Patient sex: M
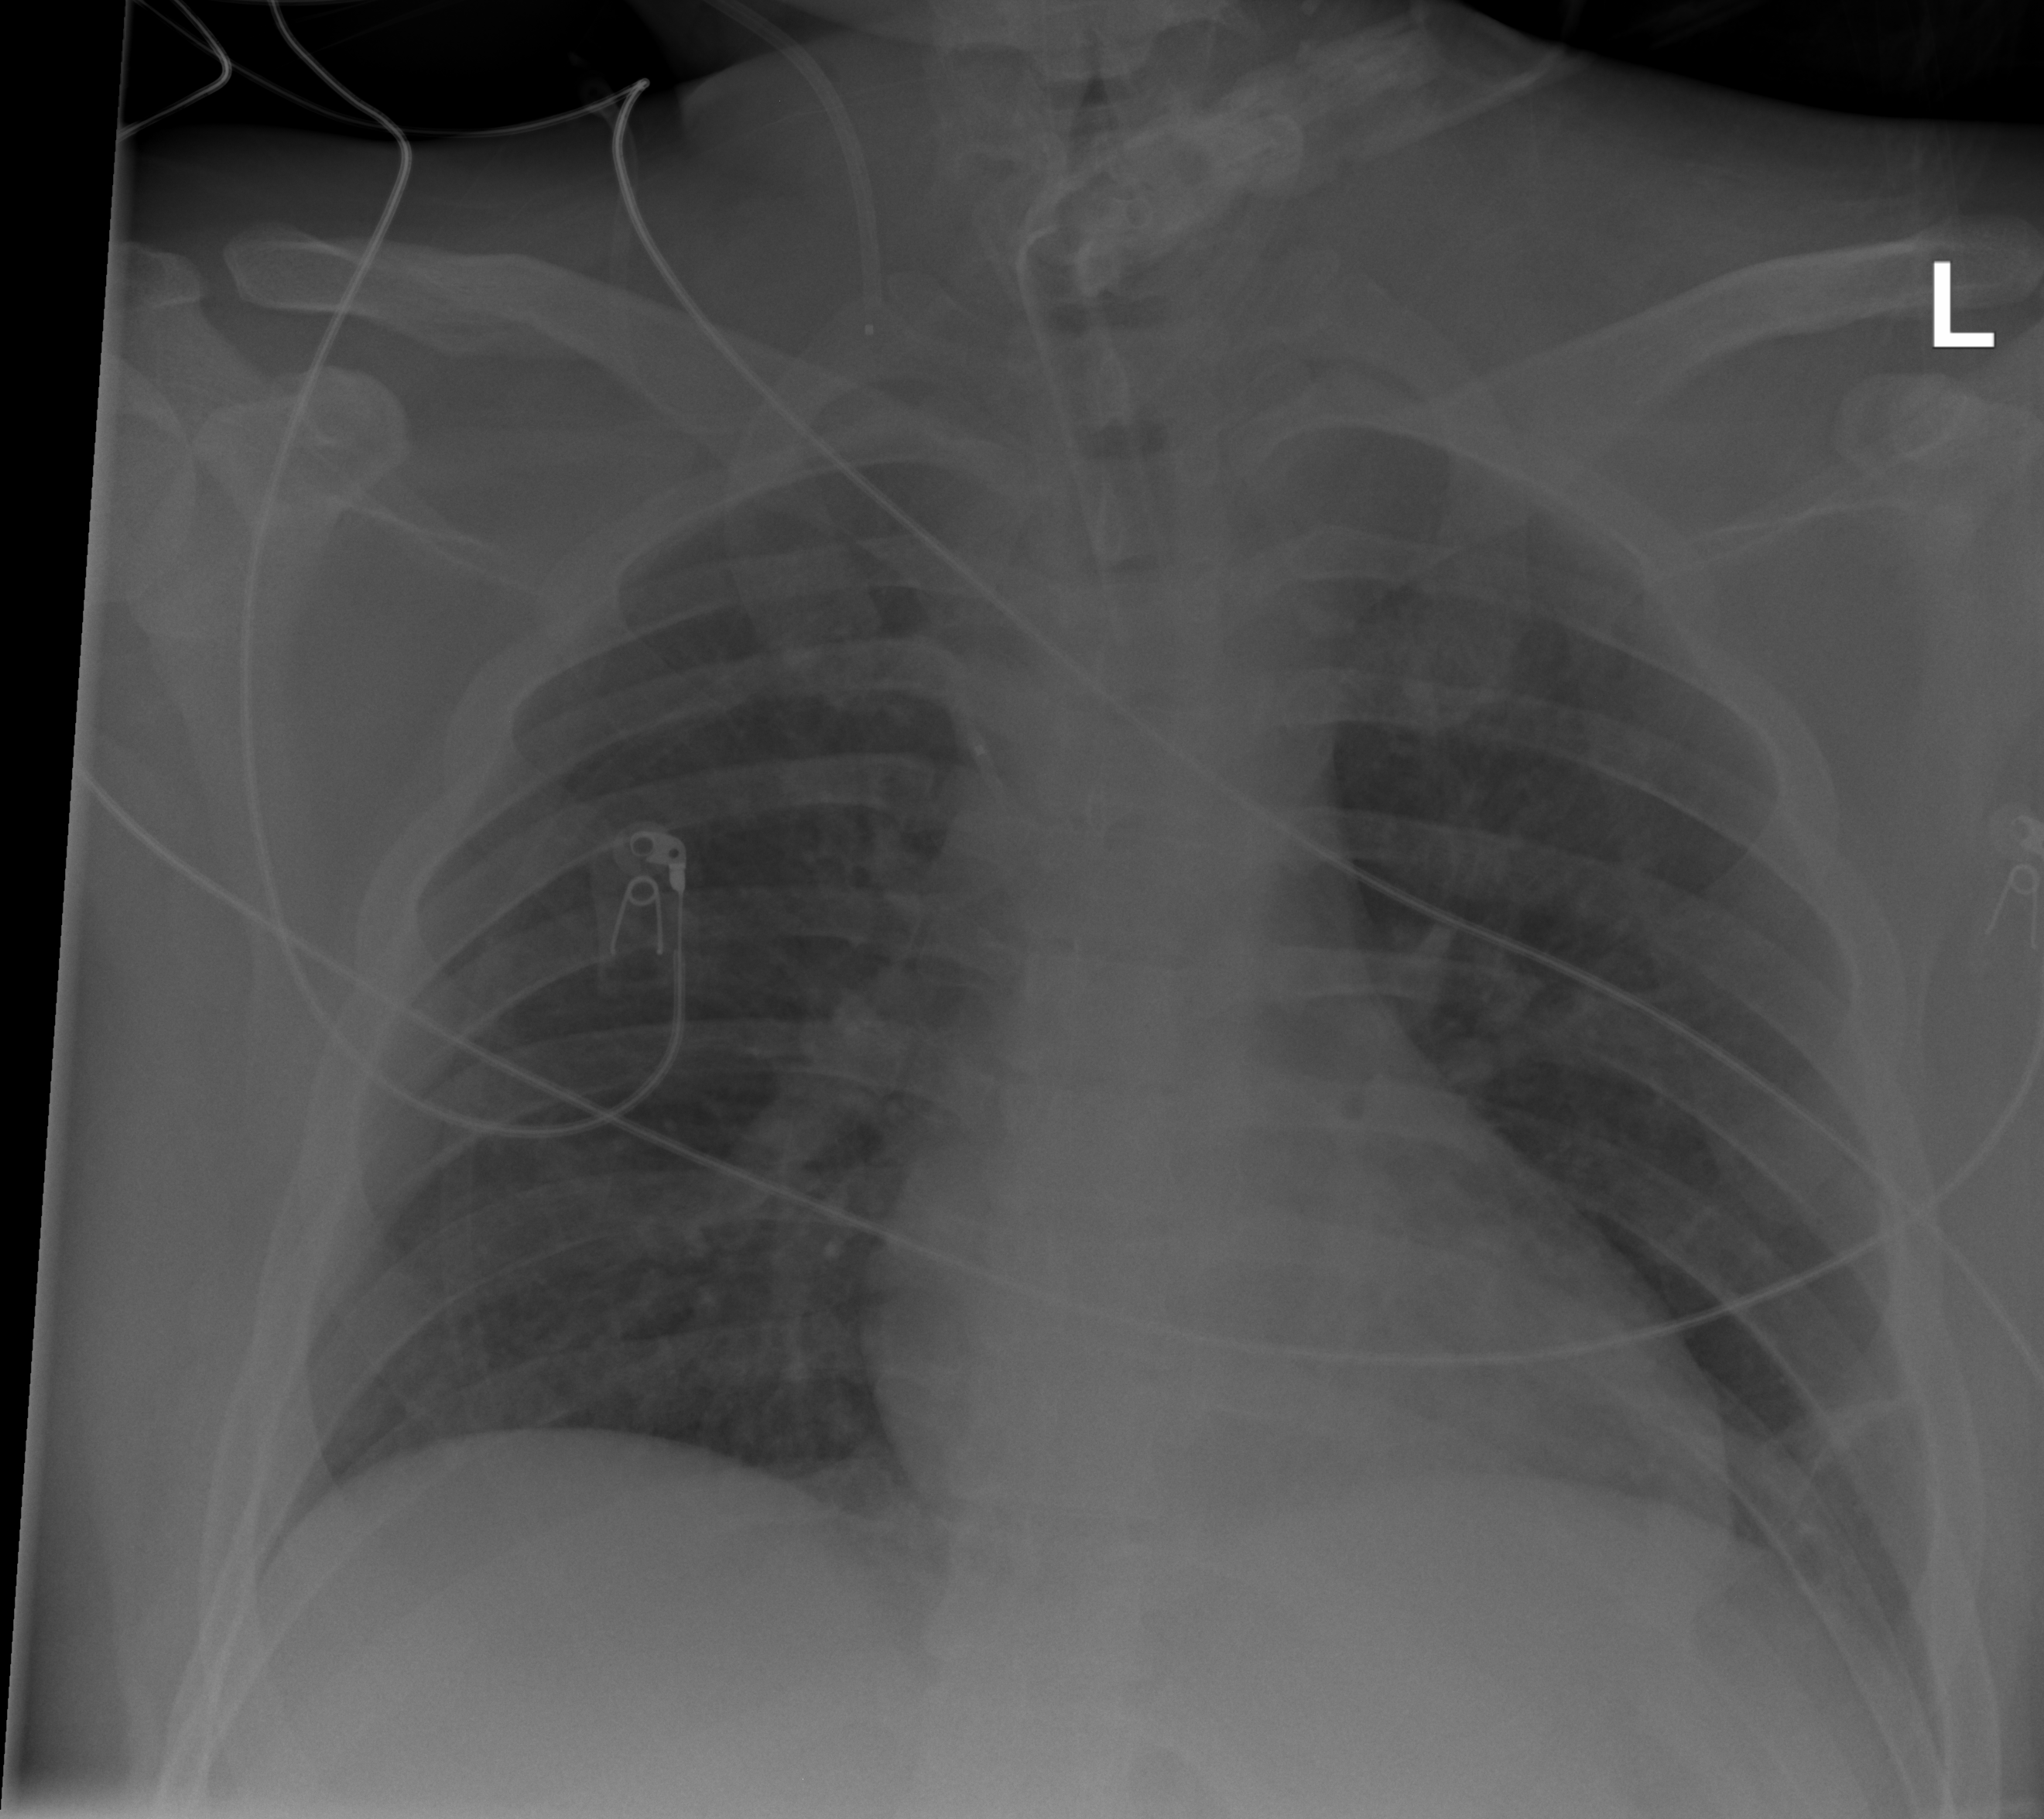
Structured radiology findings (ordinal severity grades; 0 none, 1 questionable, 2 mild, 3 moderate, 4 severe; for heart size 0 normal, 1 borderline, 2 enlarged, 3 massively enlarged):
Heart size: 0
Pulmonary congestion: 2
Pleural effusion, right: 0
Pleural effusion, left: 2
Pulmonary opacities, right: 1
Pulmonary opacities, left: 1
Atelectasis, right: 2
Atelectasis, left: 2